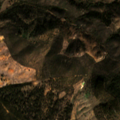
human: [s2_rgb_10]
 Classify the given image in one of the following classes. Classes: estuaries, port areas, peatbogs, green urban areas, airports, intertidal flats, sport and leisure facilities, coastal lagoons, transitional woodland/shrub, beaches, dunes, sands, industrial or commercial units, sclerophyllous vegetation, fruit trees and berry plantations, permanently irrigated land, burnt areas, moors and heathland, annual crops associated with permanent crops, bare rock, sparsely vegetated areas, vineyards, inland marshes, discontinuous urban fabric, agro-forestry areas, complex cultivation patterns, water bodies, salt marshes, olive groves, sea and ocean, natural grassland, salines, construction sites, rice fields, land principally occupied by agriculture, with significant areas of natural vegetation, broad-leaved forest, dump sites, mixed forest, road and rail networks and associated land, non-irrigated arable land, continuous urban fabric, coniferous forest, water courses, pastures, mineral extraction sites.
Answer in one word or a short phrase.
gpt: land principally occupied by agriculture, with significant areas of natural vegetation, broad-leaved forest, sclerophyllous vegetation, transitional woodland/shrub